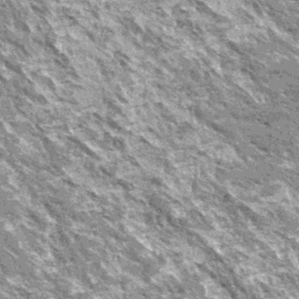
Label: frost